Question: I've been beating my head against a really stupid problem for the last while. Why can't I get the cell separating the two boxes to properly display at 9px?? I've done the math a couple of times and it works out, and yet in the cell w/ the arrow pointing towards it, it's adding extra height:

I actually appears to be doubling the 9 px height set for it (18px approx). Why?? This makes no sense.
'''
<!-- BIG WRAPPER TABLE FOR CENTRAL CONTENT -->
<table width="700px" border="0" cellspacing="0" cellpadding="0" class="homepage">
<tr align="center">
<td>
<table width="681" height="451" border="0" cellspacing="0" cellpadding="0" align="center">
<tr>
<td rowspan="3" bgcolor="#FF66CC">Image will go here</td>
<td rowspan="3" width="9">&nbsp;</td>
<td height="221" width="221" bgcolor="#3f7583">Text will go here</td>
</tr>
<tr height="9">
<td height="9" width="221" bgcolor="#FFFFFF">&nbsp;</td>
</tr>
<tr>
<td height="221" width="221" bgcolor="#CC0000">Image will go here</td>
</tr>
</table>
</td>
</tr>
</table>
<!-- END BIG WRAPPER TABLE -->
'''
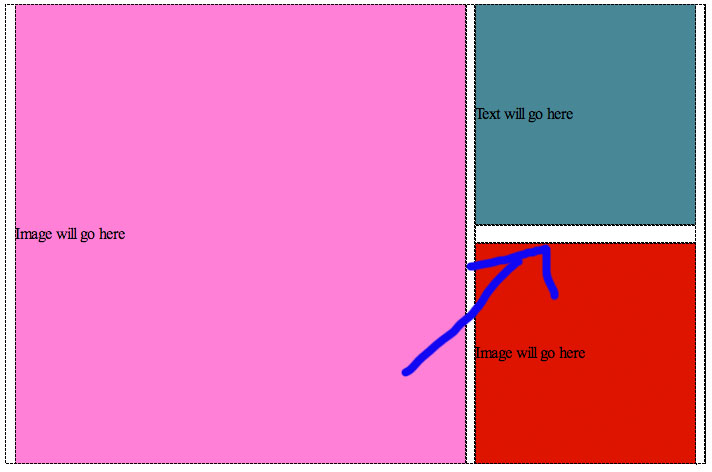
Answer: this is because of your td
'''
<td height="9" width="221" bgcolor="#FFFFFF">&nbsp;</td>
'''
It is taking the height of your '&nbsp;' when rendered with normal font size, just remove it and it should work.
Here is the <URL>